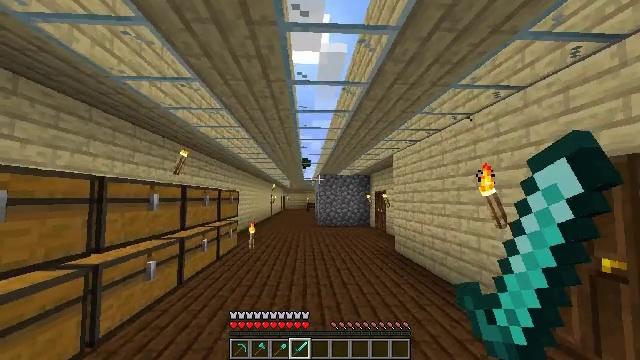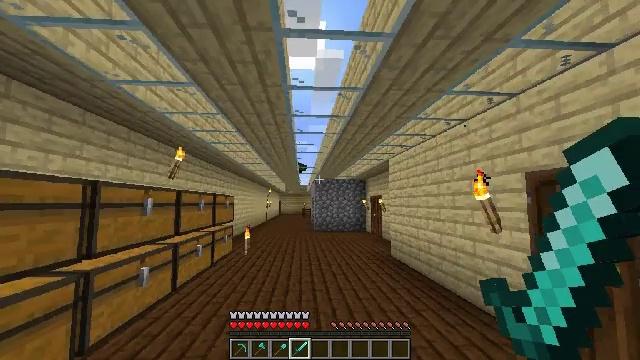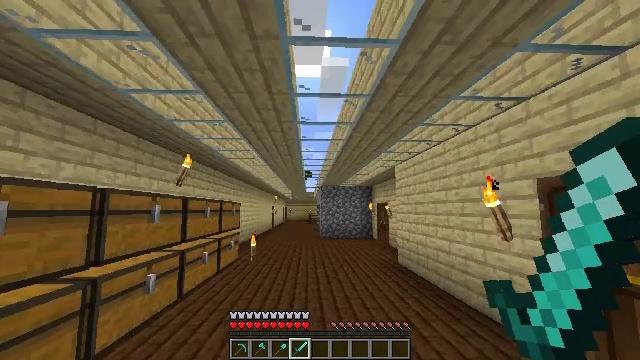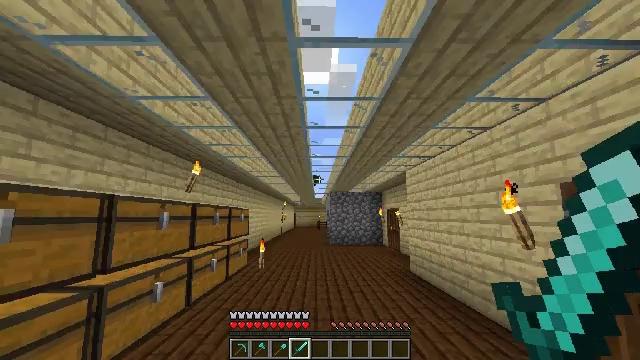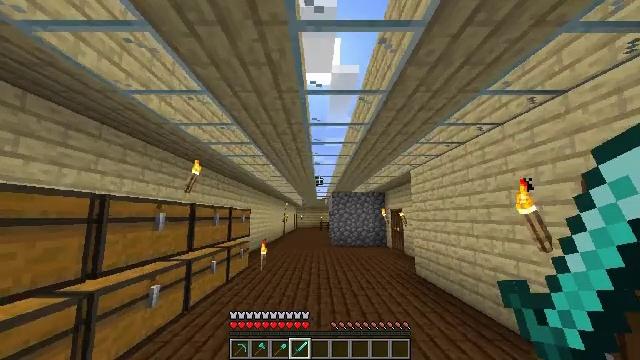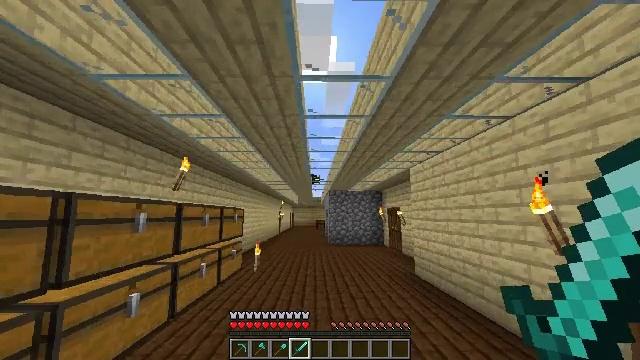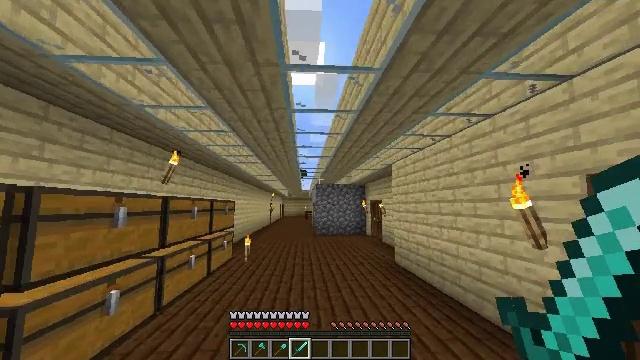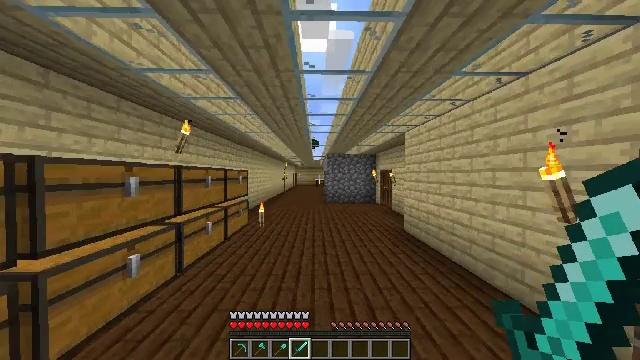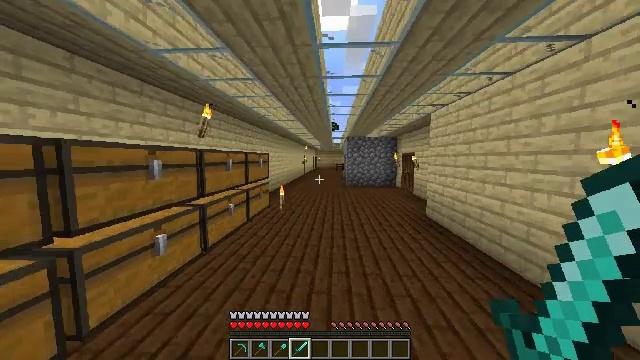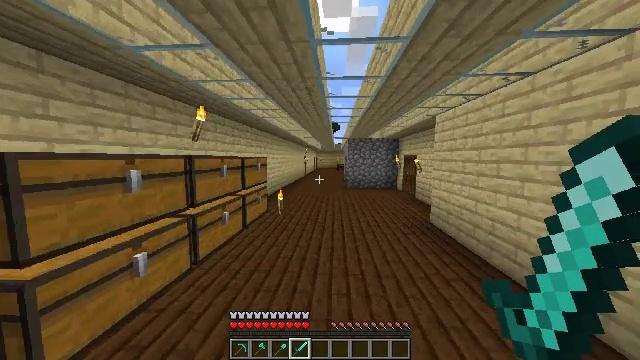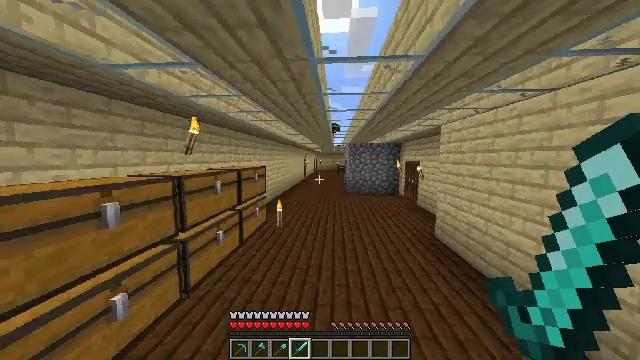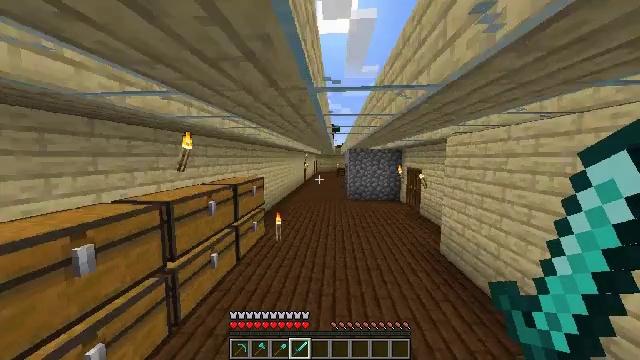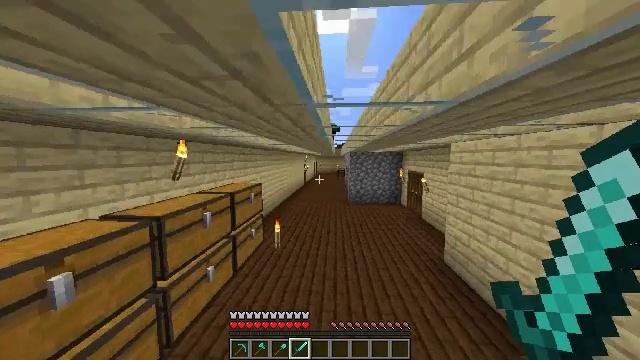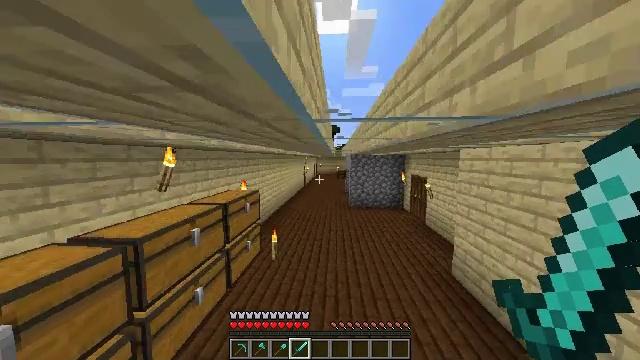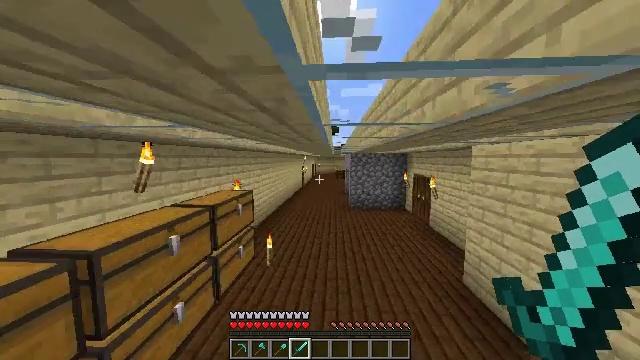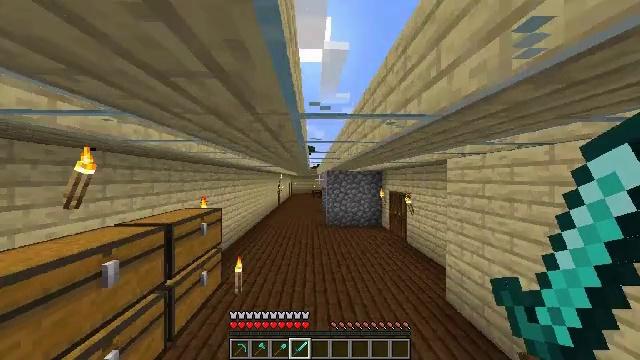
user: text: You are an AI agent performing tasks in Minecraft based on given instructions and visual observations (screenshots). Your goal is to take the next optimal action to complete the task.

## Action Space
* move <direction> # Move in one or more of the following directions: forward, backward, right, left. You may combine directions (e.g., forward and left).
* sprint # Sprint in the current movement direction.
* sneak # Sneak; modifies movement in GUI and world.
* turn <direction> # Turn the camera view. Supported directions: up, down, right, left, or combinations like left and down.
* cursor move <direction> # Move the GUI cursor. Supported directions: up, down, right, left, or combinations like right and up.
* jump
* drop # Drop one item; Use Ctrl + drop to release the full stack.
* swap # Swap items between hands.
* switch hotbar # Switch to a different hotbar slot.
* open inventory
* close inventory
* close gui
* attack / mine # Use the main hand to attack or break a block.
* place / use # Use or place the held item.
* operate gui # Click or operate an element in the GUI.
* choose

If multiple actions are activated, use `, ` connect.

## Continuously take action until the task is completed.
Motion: motion action
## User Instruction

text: Gather the wall torch from the wall.
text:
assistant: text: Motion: turn up
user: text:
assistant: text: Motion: move forward, turn left and up
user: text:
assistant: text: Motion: move forward, turn left and up
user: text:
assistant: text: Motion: move forward
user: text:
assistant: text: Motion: move forward, sprint
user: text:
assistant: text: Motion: move forward, sprint, turn right and down
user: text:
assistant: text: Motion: move forward, sprint, turn left and down
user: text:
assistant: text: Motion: move forward, sprint, turn left and down
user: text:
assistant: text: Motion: move forward, sprint, jump
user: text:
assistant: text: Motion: move forward, sprint, jump
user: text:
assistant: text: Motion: move forward, sprint, jump
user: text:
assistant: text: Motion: move forward, sprint, jump
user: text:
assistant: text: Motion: move forward, sprint, jump
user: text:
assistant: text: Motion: move forward, sprint, jump
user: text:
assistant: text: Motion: move forward, sprint, turn right and up, jump
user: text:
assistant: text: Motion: move forward, sprint, jump, switch to hotbar 2
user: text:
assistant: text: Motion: move forward, sprint, jump, switch to hotbar 2
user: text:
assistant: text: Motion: move forward, sprint, turn left and down, jump, switch to hotbar 2
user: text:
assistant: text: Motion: move forward, sprint, turn left and down, jump, switch to hotbar 2
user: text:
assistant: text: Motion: move forward, sprint, jump
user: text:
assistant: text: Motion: move forward, sprint, jump
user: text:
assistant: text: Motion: move forward, sprint, turn left and down, jump
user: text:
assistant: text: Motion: move forward, sprint, turn left and down, jump, switch to hotbar 1
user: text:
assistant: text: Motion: move forward, sprint, turn left and down, jump, switch to hotbar 1
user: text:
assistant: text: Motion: move forward, sprint, jump, switch to hotbar 1
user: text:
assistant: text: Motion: move forward, sprint, jump, switch to hotbar 1
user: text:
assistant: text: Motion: move forward, sprint, jump
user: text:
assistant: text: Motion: move forward, sprint, turn right and down, jump
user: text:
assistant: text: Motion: move forward, sprint, turn right and down, jump
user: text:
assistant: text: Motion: move forward, sprint, turn right, jump